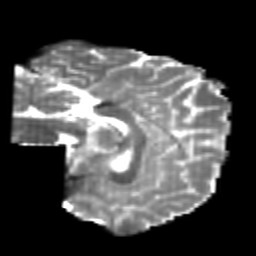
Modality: T2w
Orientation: sagittal
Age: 24
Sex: male
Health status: healthy
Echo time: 0.074 s